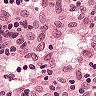
Metastatic tissue present: no